Question: Say for example, I have a Numpy 2D array (7 rows, 7 columns) filled with zeros:
my_ array = numpy.zeros((7, 7))
Then for sake of argument say that I want to select the element in the middle and set its value to 1:
my_array[3,3] = 1
Now say that I have been given a Manhattan distance of 3, how do I subset my array to only select the elements that are less than or equal to the Manhattan distance (from the middle element) and set those elements to 1? The end result should be:

I could iterate through each element in the the 2D array but do not want to do this as this is too expensive, especially if my matrix is very large and the Manhattan distance is very small (for example 70x70 matrix with Manhattan distance of 10).
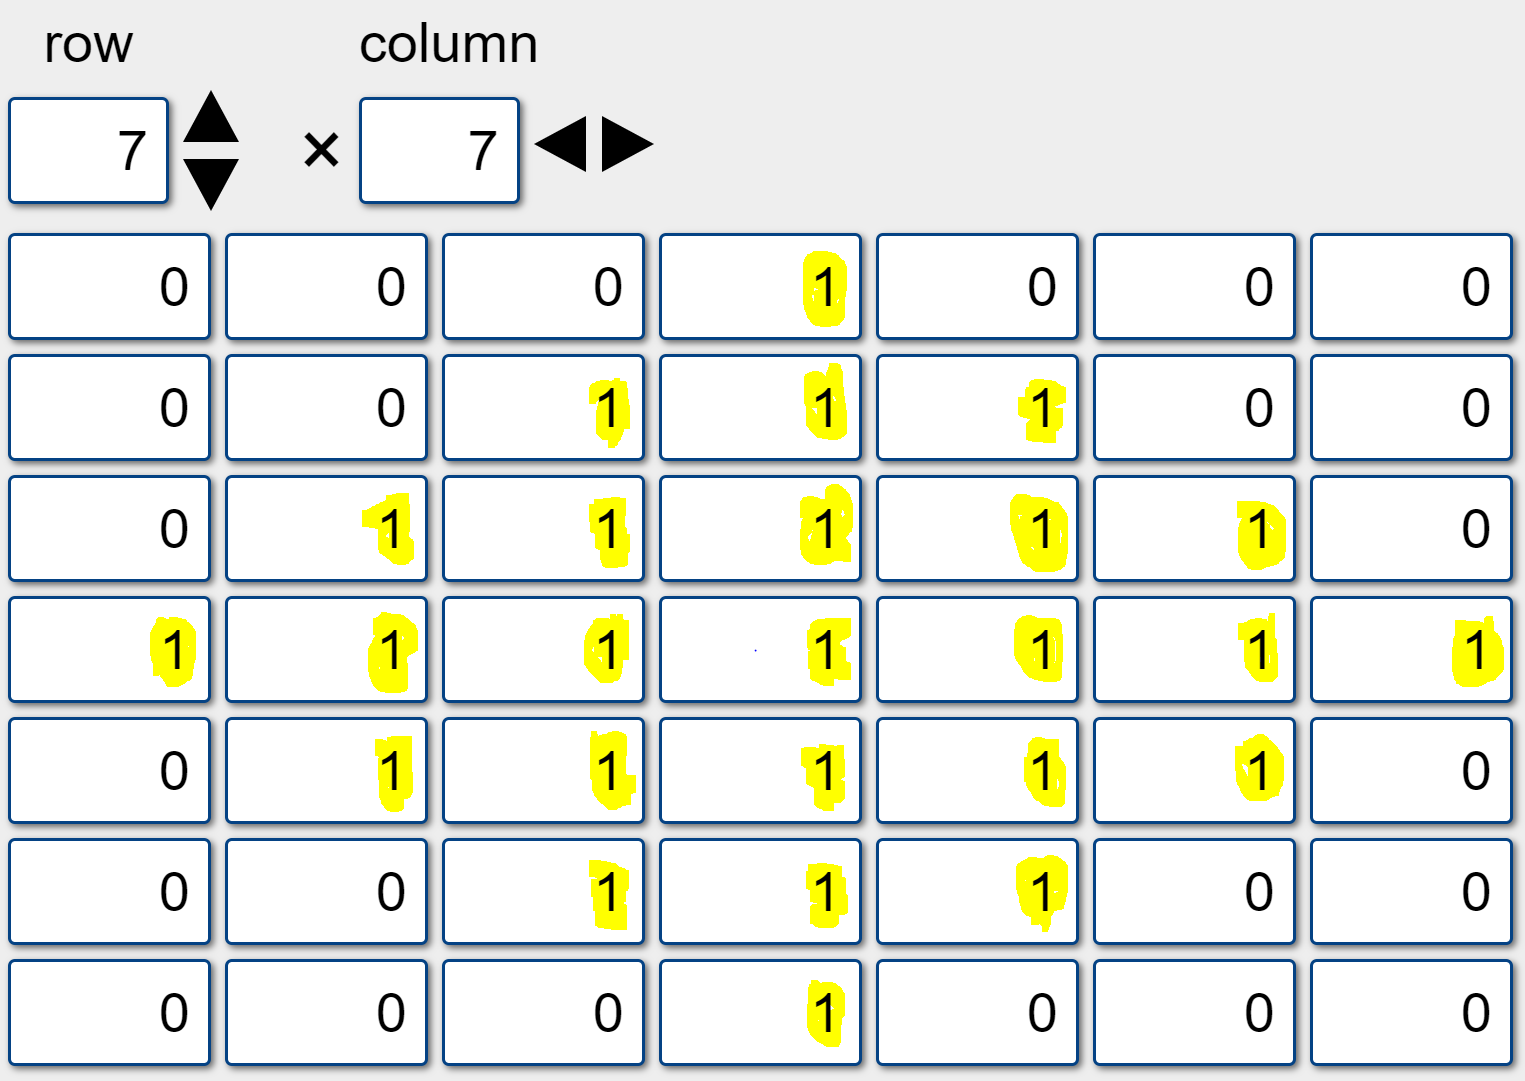
Answer: I would create an auxiliar matrix of size 2,n,n with meshgrid to almacenate the index, then substract the desired index center, sum absolute value of index substracted and put a threshold comparation. Here some example
'''
import numpy as np
import matplotlib.pyplot as plt #to draw result
n=70 #size of matrix
distance = 10 #distance
centerCoord = [35,35]
#here i create a mesh matrix of indices
xarr = np.arange(n)
idxMat = np.meshgrid(xarr,xarr) #create a matrix [2,n,n]
pt = np.array(centerCoord).reshape(-1,1,1) #point of size [2,1,1]
elems = np.abs(idxMat-pt).sum(axis=0) <= distance
plt.matshow(elems)
'''
the result:
<URL>
If you need indices then call 'np.where' that will return you 2 arrays (xindexList,yindexList)